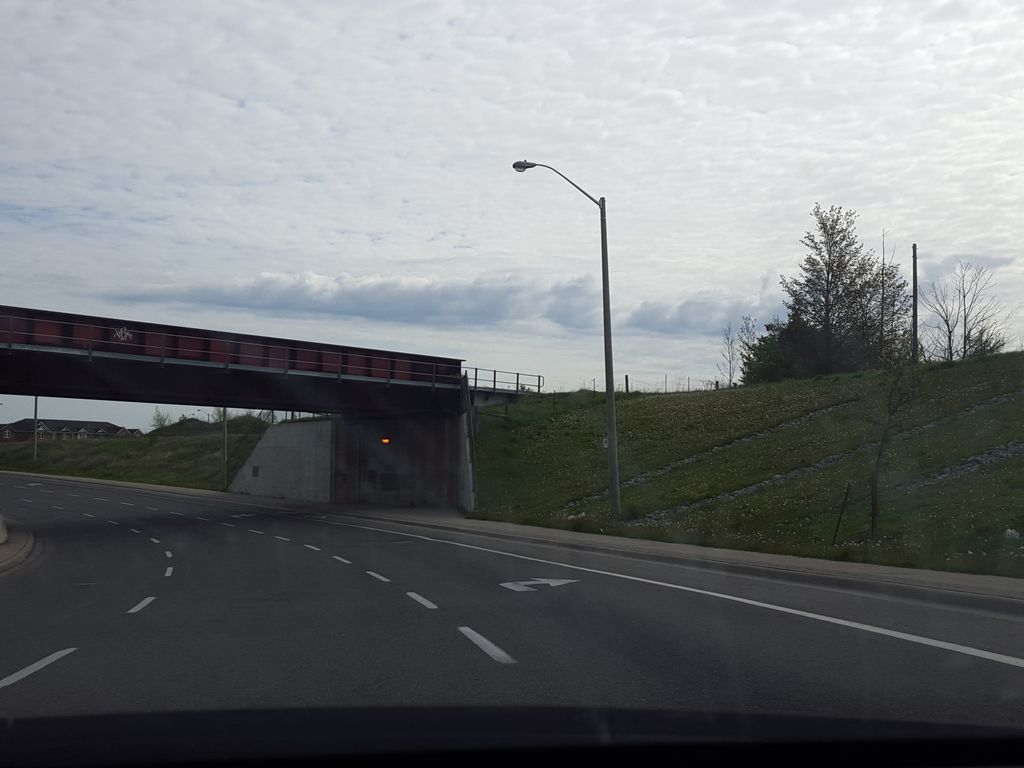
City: toronto